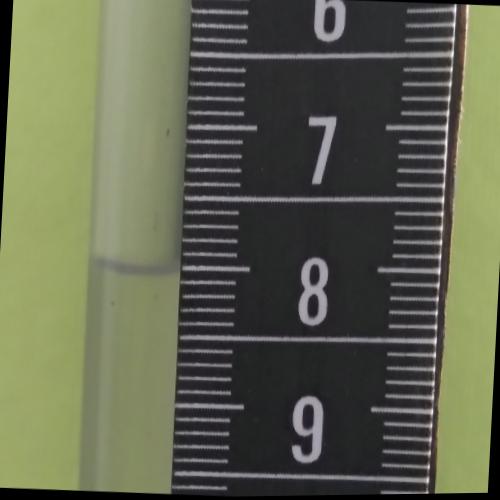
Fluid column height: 8.0 cm